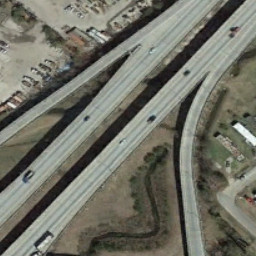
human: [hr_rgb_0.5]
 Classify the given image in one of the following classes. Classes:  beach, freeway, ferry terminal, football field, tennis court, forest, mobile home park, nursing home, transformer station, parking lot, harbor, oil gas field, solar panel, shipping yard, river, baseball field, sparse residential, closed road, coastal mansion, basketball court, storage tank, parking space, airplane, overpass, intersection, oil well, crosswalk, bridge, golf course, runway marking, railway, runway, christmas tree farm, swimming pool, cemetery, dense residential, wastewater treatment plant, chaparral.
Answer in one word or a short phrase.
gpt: overpass